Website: macys
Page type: customer-info-address
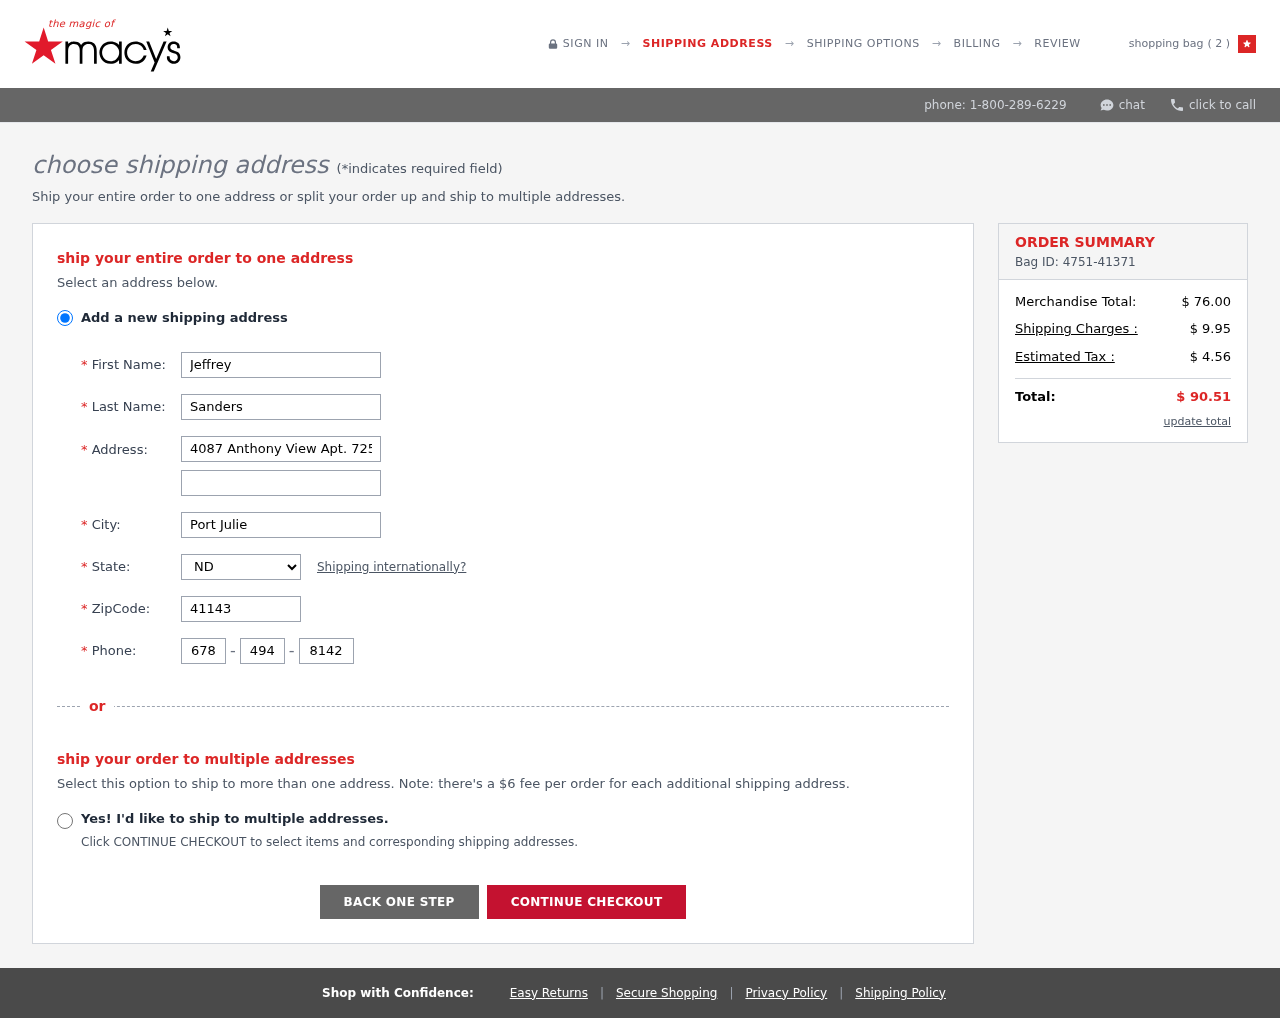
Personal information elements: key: PII_CITY
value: Port Julie
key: PII_FIRSTNAME
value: Jeffrey
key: PII_LASTNAME
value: Sanders
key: PII_PHONE_AREA
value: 678
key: PII_PHONE_PREFIX
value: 494
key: PII_PHONE_SUFFIX
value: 8142
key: PII_POSTCODE
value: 41143
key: PII_STATE_ABBR
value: ND
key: PII_STREET
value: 4087 Anthony View Apt. 725
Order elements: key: ORDER_NUM_ITEMS
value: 2
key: ORDER_ID
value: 4751-41371
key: ORDER_SUBTOTAL
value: $ 76.00
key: ORDER_SHIPPING_COST
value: $ 9.95
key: ORDER_TAX
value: $ 4.56
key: ORDER_TOTAL
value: $ 90.51